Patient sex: M
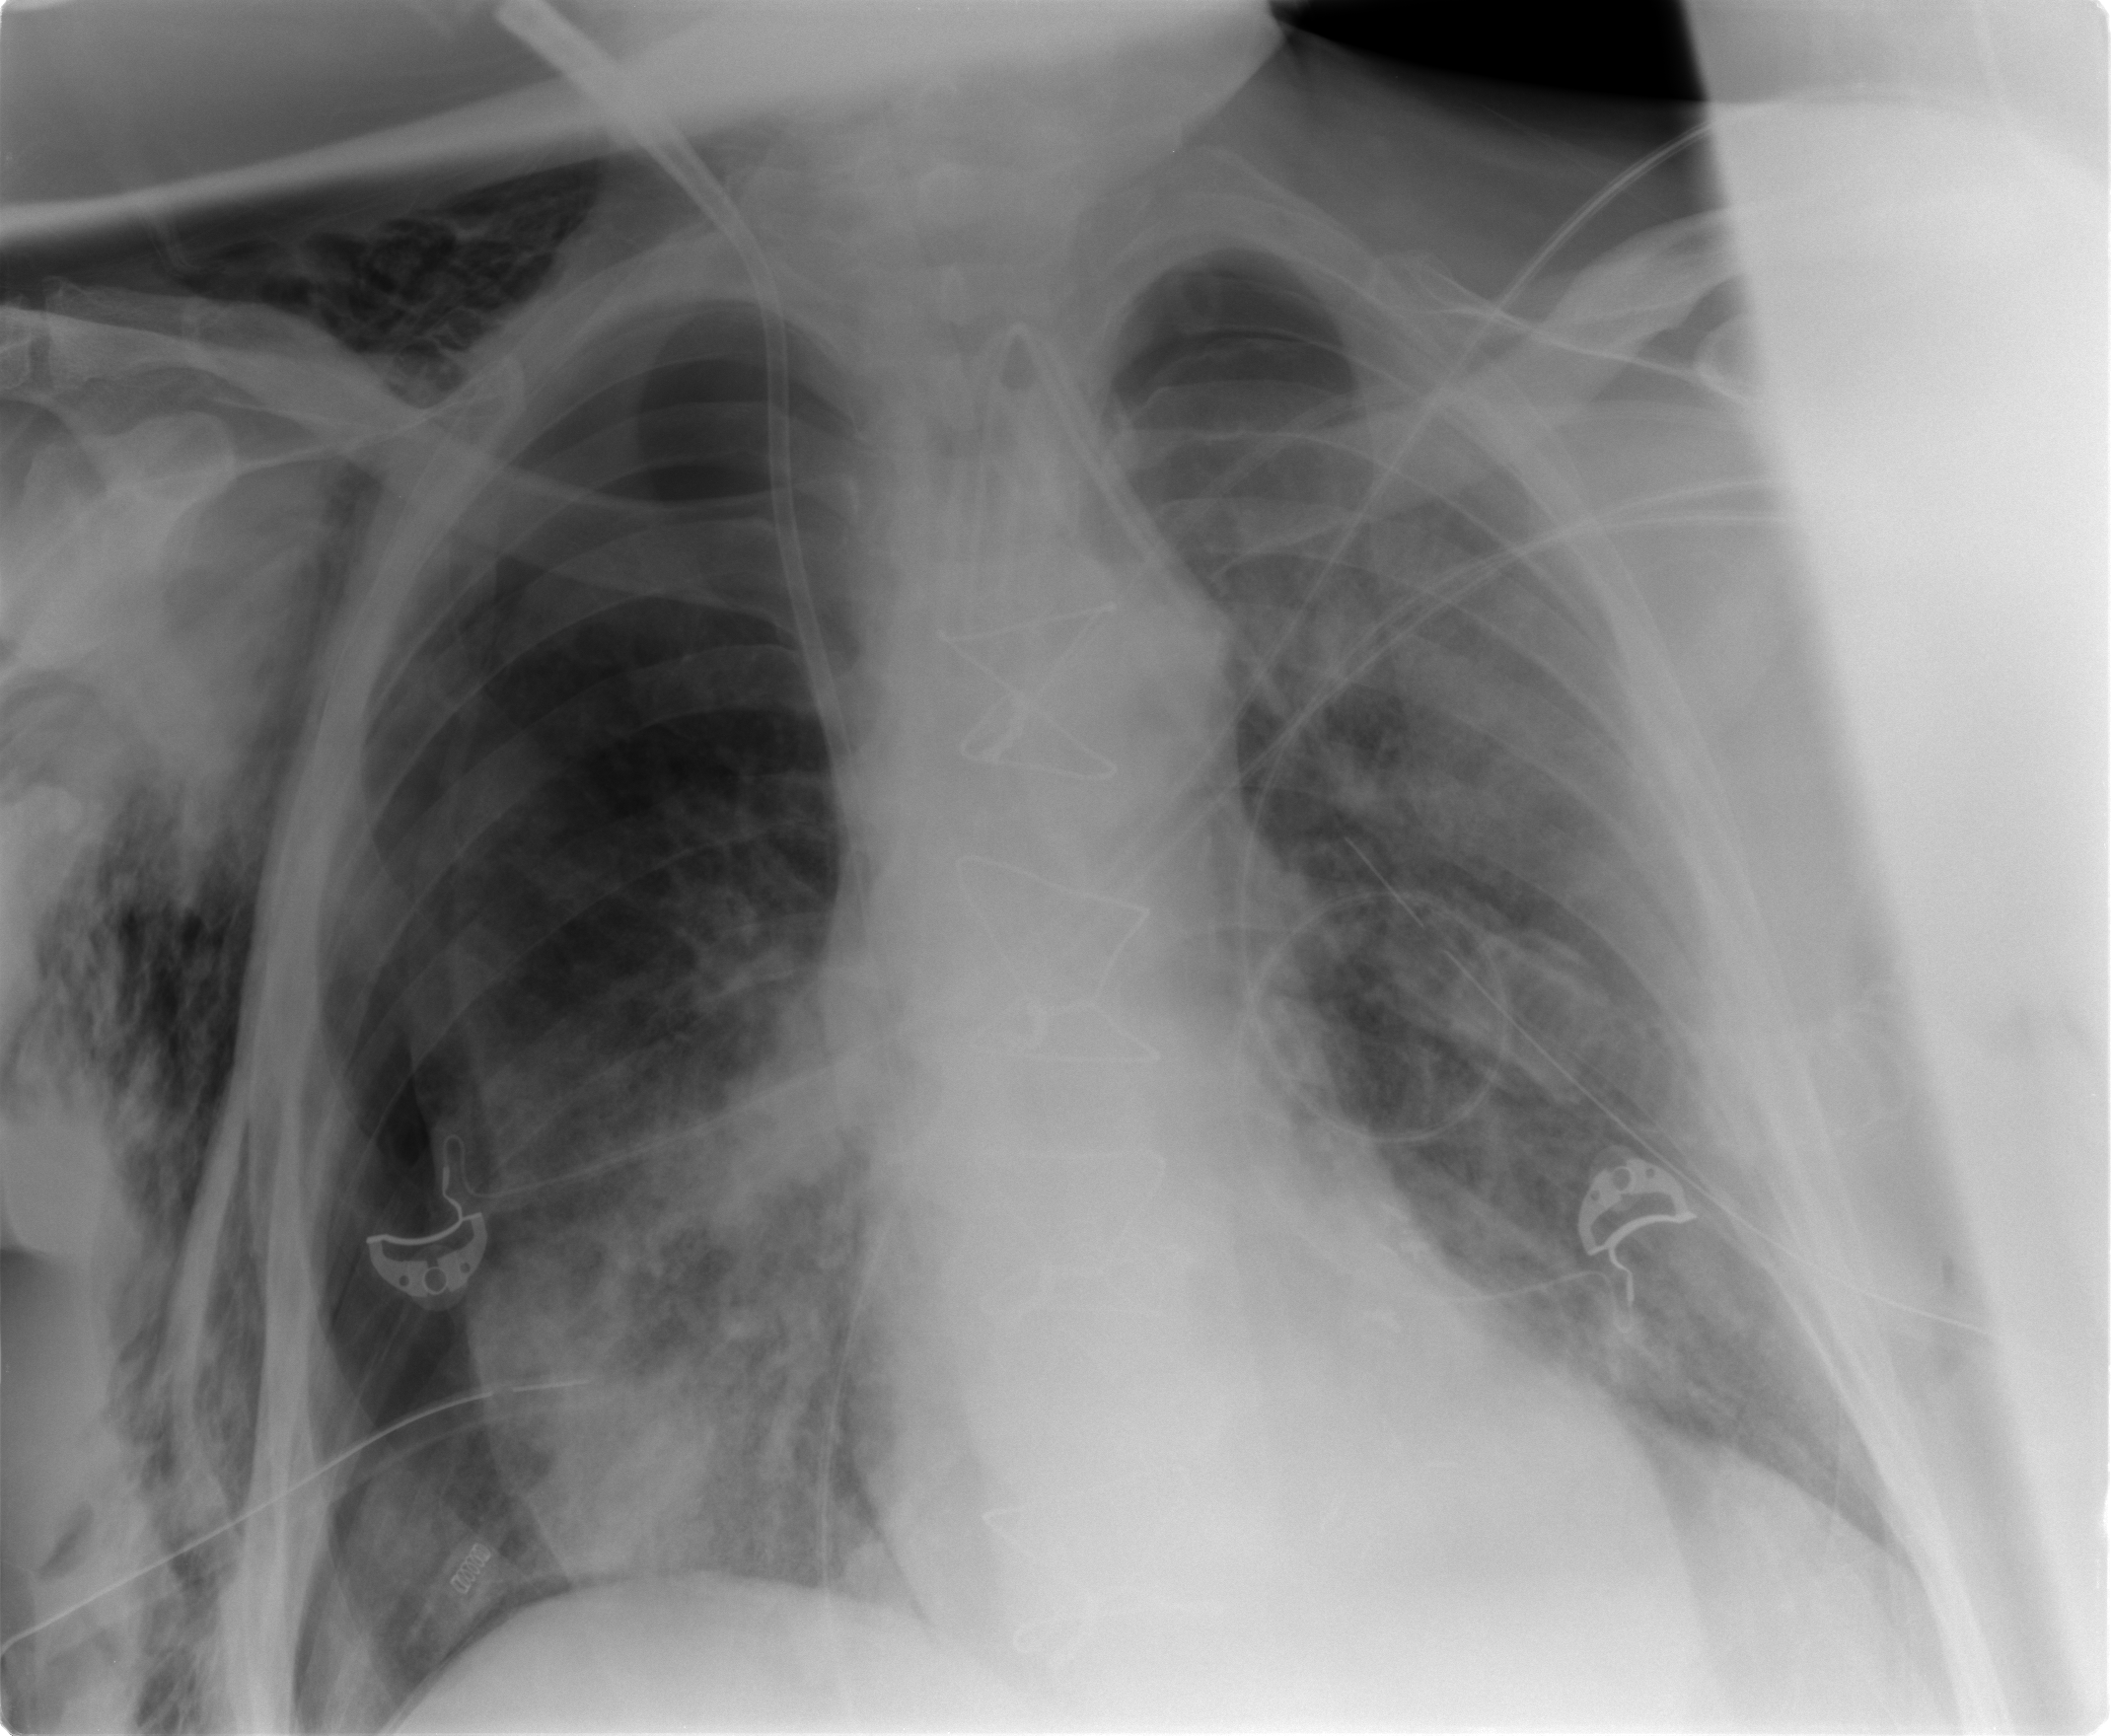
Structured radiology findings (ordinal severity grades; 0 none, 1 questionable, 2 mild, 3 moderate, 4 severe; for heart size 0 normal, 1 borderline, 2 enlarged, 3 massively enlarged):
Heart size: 0
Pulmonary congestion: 1
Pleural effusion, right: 0
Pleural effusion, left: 1
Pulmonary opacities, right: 2
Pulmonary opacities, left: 2
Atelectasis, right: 3
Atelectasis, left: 2